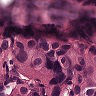
Metastatic tissue present: yes